【题型】证明题　【知识点】立体几何　【难度】medium
故宫太和殿是中国形制最高的宫殿，其建筑采用了重檐庑殿顶的屋顶样式，庑殿顶是“四出水”的五脊四坡式，由一条正脊和四条垂脊组成，因此又称五脊殿．由于屋顶有四面斜坡，故又称四阿顶．如图，某几何体$ABCDEF$有五个面，其形状与四阿顶相类似．已知底面$ABCD$为矩形，$AB=2AD=2EF=8$，$EF\parallel$底面$ABCD$，$EA=ED=FB=FC$，$M$，$N$分别为$AD$，$BC$的中点．

(1)证明：$EF\parallel AB$且$BC\perp$平面$EFNM$．

(2)若二面角$E - AD - B$为$\dfrac{\pi}{4}$，求$CF$与平面$ABF$所成角的正弦值．
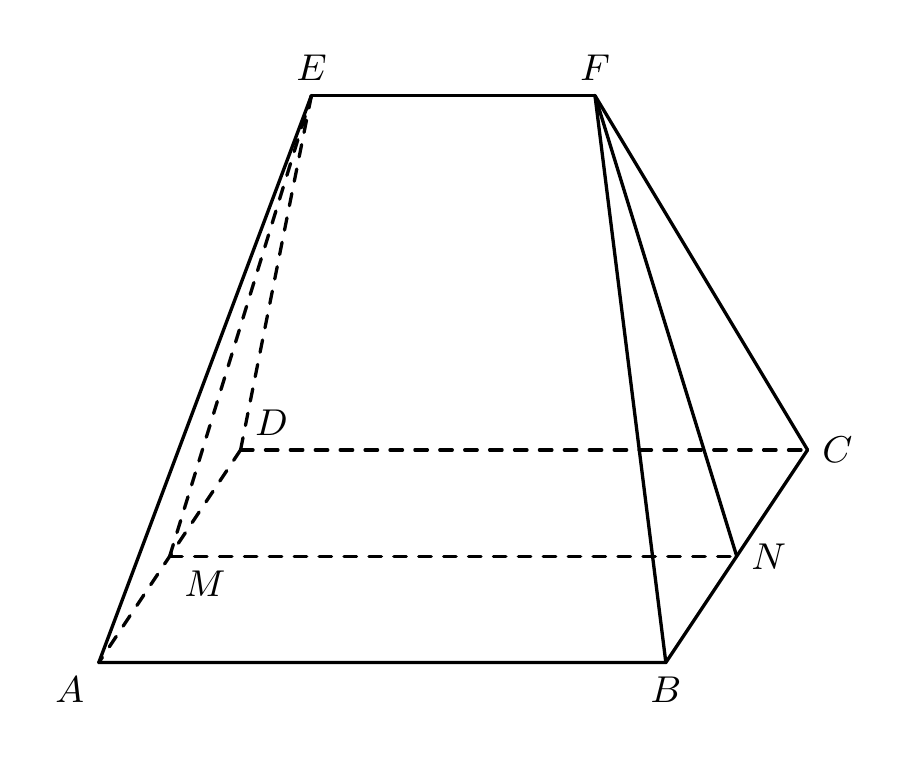
【解答】
\textbf{【答案】}(1)证明见解析 \quad (2)$\dfrac{\sqrt{6}}{3}$

\vspace{1em}  % 空行分隔分析与答案
\textbf{【分析】}(1)由线面平行的性质结合已知条件可证得$EF\parallel AB$，由等腰三角形的性质可得$EM\perp AD$，$FN\perp BC$，再结合线面垂直的判定可证得$BC\perp$平面$EFNM$；

(2)过点$E$作$EH\perp MN$，垂足为$H$，作$HK\perp AB$，垂足为$K$，以$H$为原点，以$\overrightarrow{HK}$的方向为$x$轴的正方向建立空间直角坐标系，然后利用空间向量求解即可．

\vspace{1em}  % 空行分隔详解与分析
\textbf{【详解】}(1)证明：因为$EF\parallel$底面$ABCD$，$EF\subset$平面$ABFE$，平面$ABFE\cap$底面$ABCD = AB$，

所以$EF\parallel AB$．

因为$EA=ED=FB=FC$，$M$，$N$分别为$AD$，$BC$的中点，

所以$EM\perp AD$，$FN\perp BC$，$AM = \dfrac{1}{2}AD$，$BN = \dfrac{1}{2}BC$，

因为$AD\parallel BC$，$AD=BC$，

所以四边形$ABNM$为平行四边形，

所以$MN=AB\neq EF$，

因为$EF\parallel AB$，

所以四边形$EFNM$为梯形，且$EM$与$FN$必相交于一点，

又$AD\parallel BC$，

所以$EM\perp BC$，

因为$EM,FN\subset$平面$EFNM$，

故$BC\perp$平面$EFNM$．

(2)解：过点$E$作$EH\perp MN$，垂足为$H$，

由(1)知$BC\perp$平面$EFNM$，

因为$BC\subset$平面$ABCD$，

所以平面$ABCD\perp$平面$EFNM$，

因为平面$ABCD\cap$平面$EFNM = MN$，$EH\subset$平面$EFNM$，

所以$EH\perp$平面$ABCD$，

由$EM\perp AD$，$MH\perp AD$，得$\angle EMH$为二面角$E - AD - B$的平面角，则$\angle EMH = \dfrac{\pi}{4}$．

因为$MH = \dfrac{8 - 4}{2} = 2$，所以$EH = 2$．

作$HK\perp AB$，垂足为$K$．

以$H$为原点，以$\overrightarrow{HK}$的方向为$x$轴的正方向建立空间直角坐标系，如图所示，则$A(2,-2,0)$，$B(2,6,0)$，$C(-2,6,0)$，$F(0,4,2)$，

$\overrightarrow{AB} = (0,8,0)$，$\overrightarrow{BF} = (-2,-2,2)$．

设平面$ABF$的法向量为$\boldsymbol{n} = (x,y,z)$，

则$\begin{cases}\boldsymbol{n}\cdot\overrightarrow{AB} = 8y = 0 \\ \boldsymbol{n}\cdot\overrightarrow{BF} = -2x - 2y + 2z = 0\end{cases}$

令$x = 1$，得$\boldsymbol{n} = (1,0,1)$．

因为$\overrightarrow{CF} = (2,-2,2)$，

所以$\cos\langle\overrightarrow{CF},\boldsymbol{n}\rangle = \dfrac{\overrightarrow{CF}\cdot\boldsymbol{n}}{|\overrightarrow{CF}||\boldsymbol{n}|} = \dfrac{4}{2\sqrt{3}\times\sqrt{2}} = \dfrac{\sqrt{6}}{3}$，

故$CF$与平面$ABF$所成角的正弦值为$\dfrac{\sqrt{6}}{3}$．

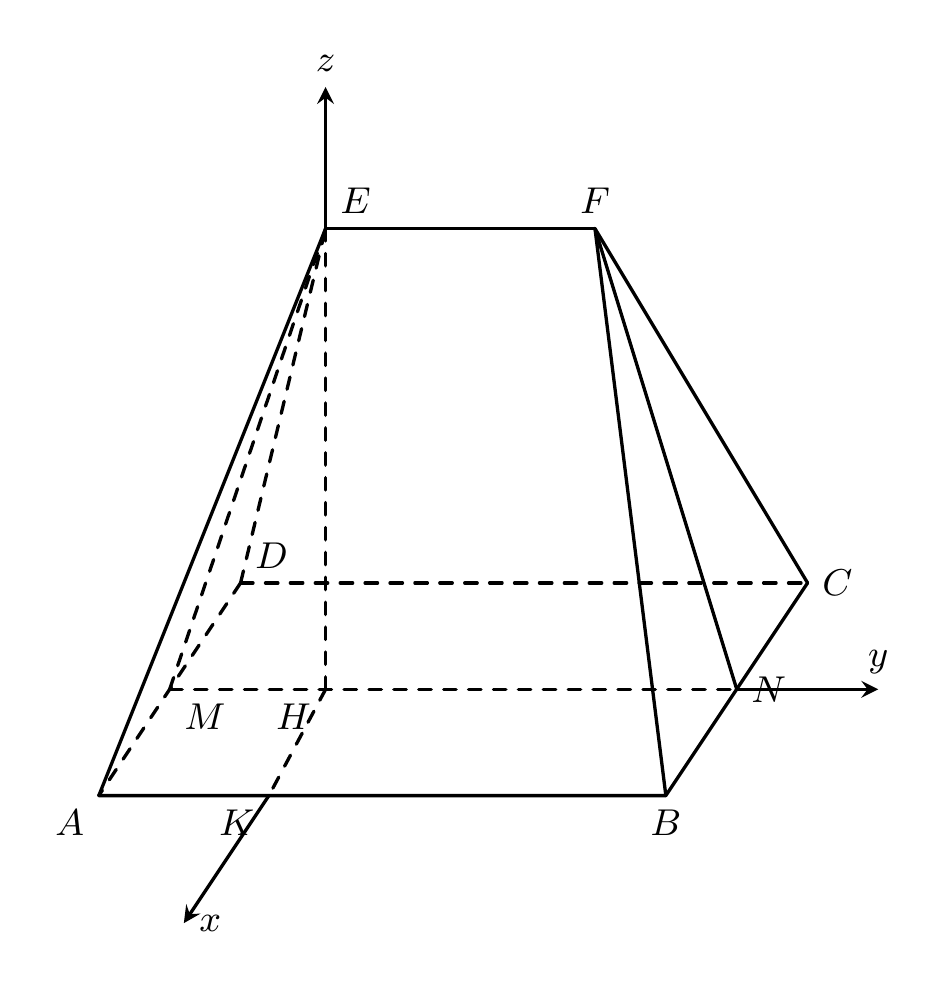